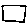
Label: square